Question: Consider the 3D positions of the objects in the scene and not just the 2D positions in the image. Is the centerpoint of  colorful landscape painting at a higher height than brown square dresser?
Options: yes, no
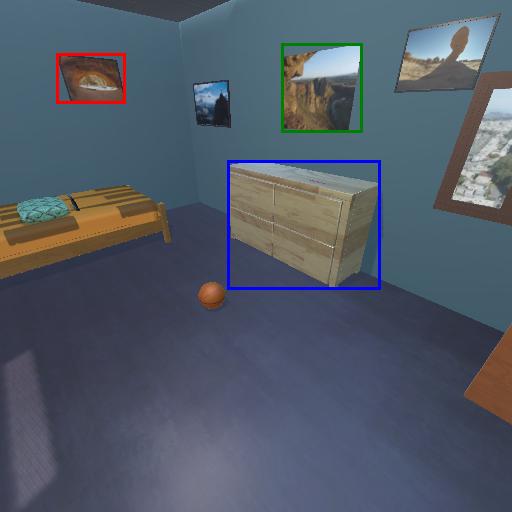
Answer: yes